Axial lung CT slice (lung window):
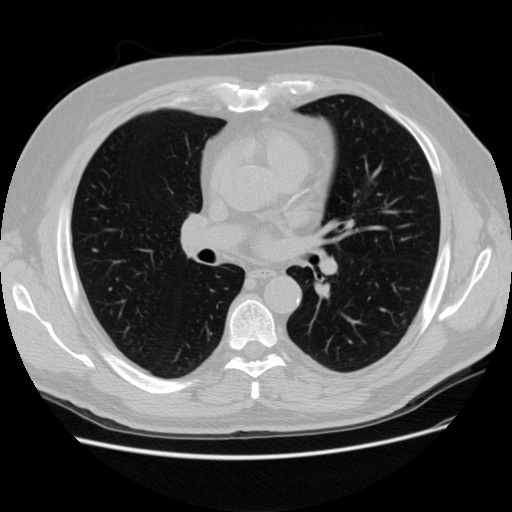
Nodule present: no